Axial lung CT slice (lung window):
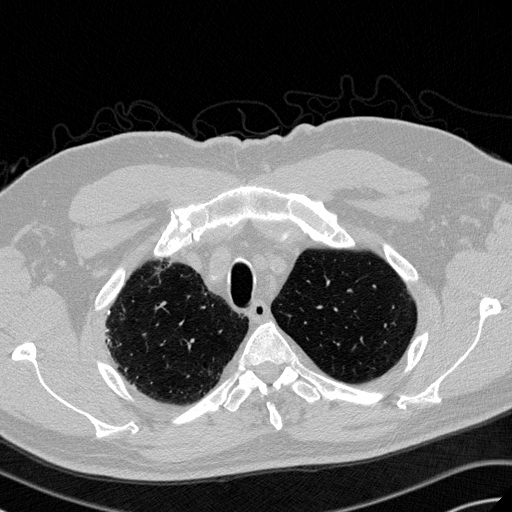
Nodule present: no